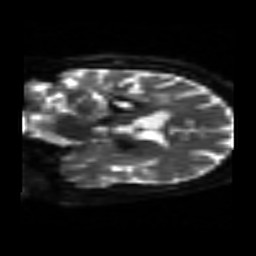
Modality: sbref
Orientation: coronal
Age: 51
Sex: female
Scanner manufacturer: siemens
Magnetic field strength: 3 T
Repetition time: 3.2 s
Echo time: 0.081 s